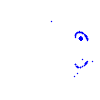
Particle: pion